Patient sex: F
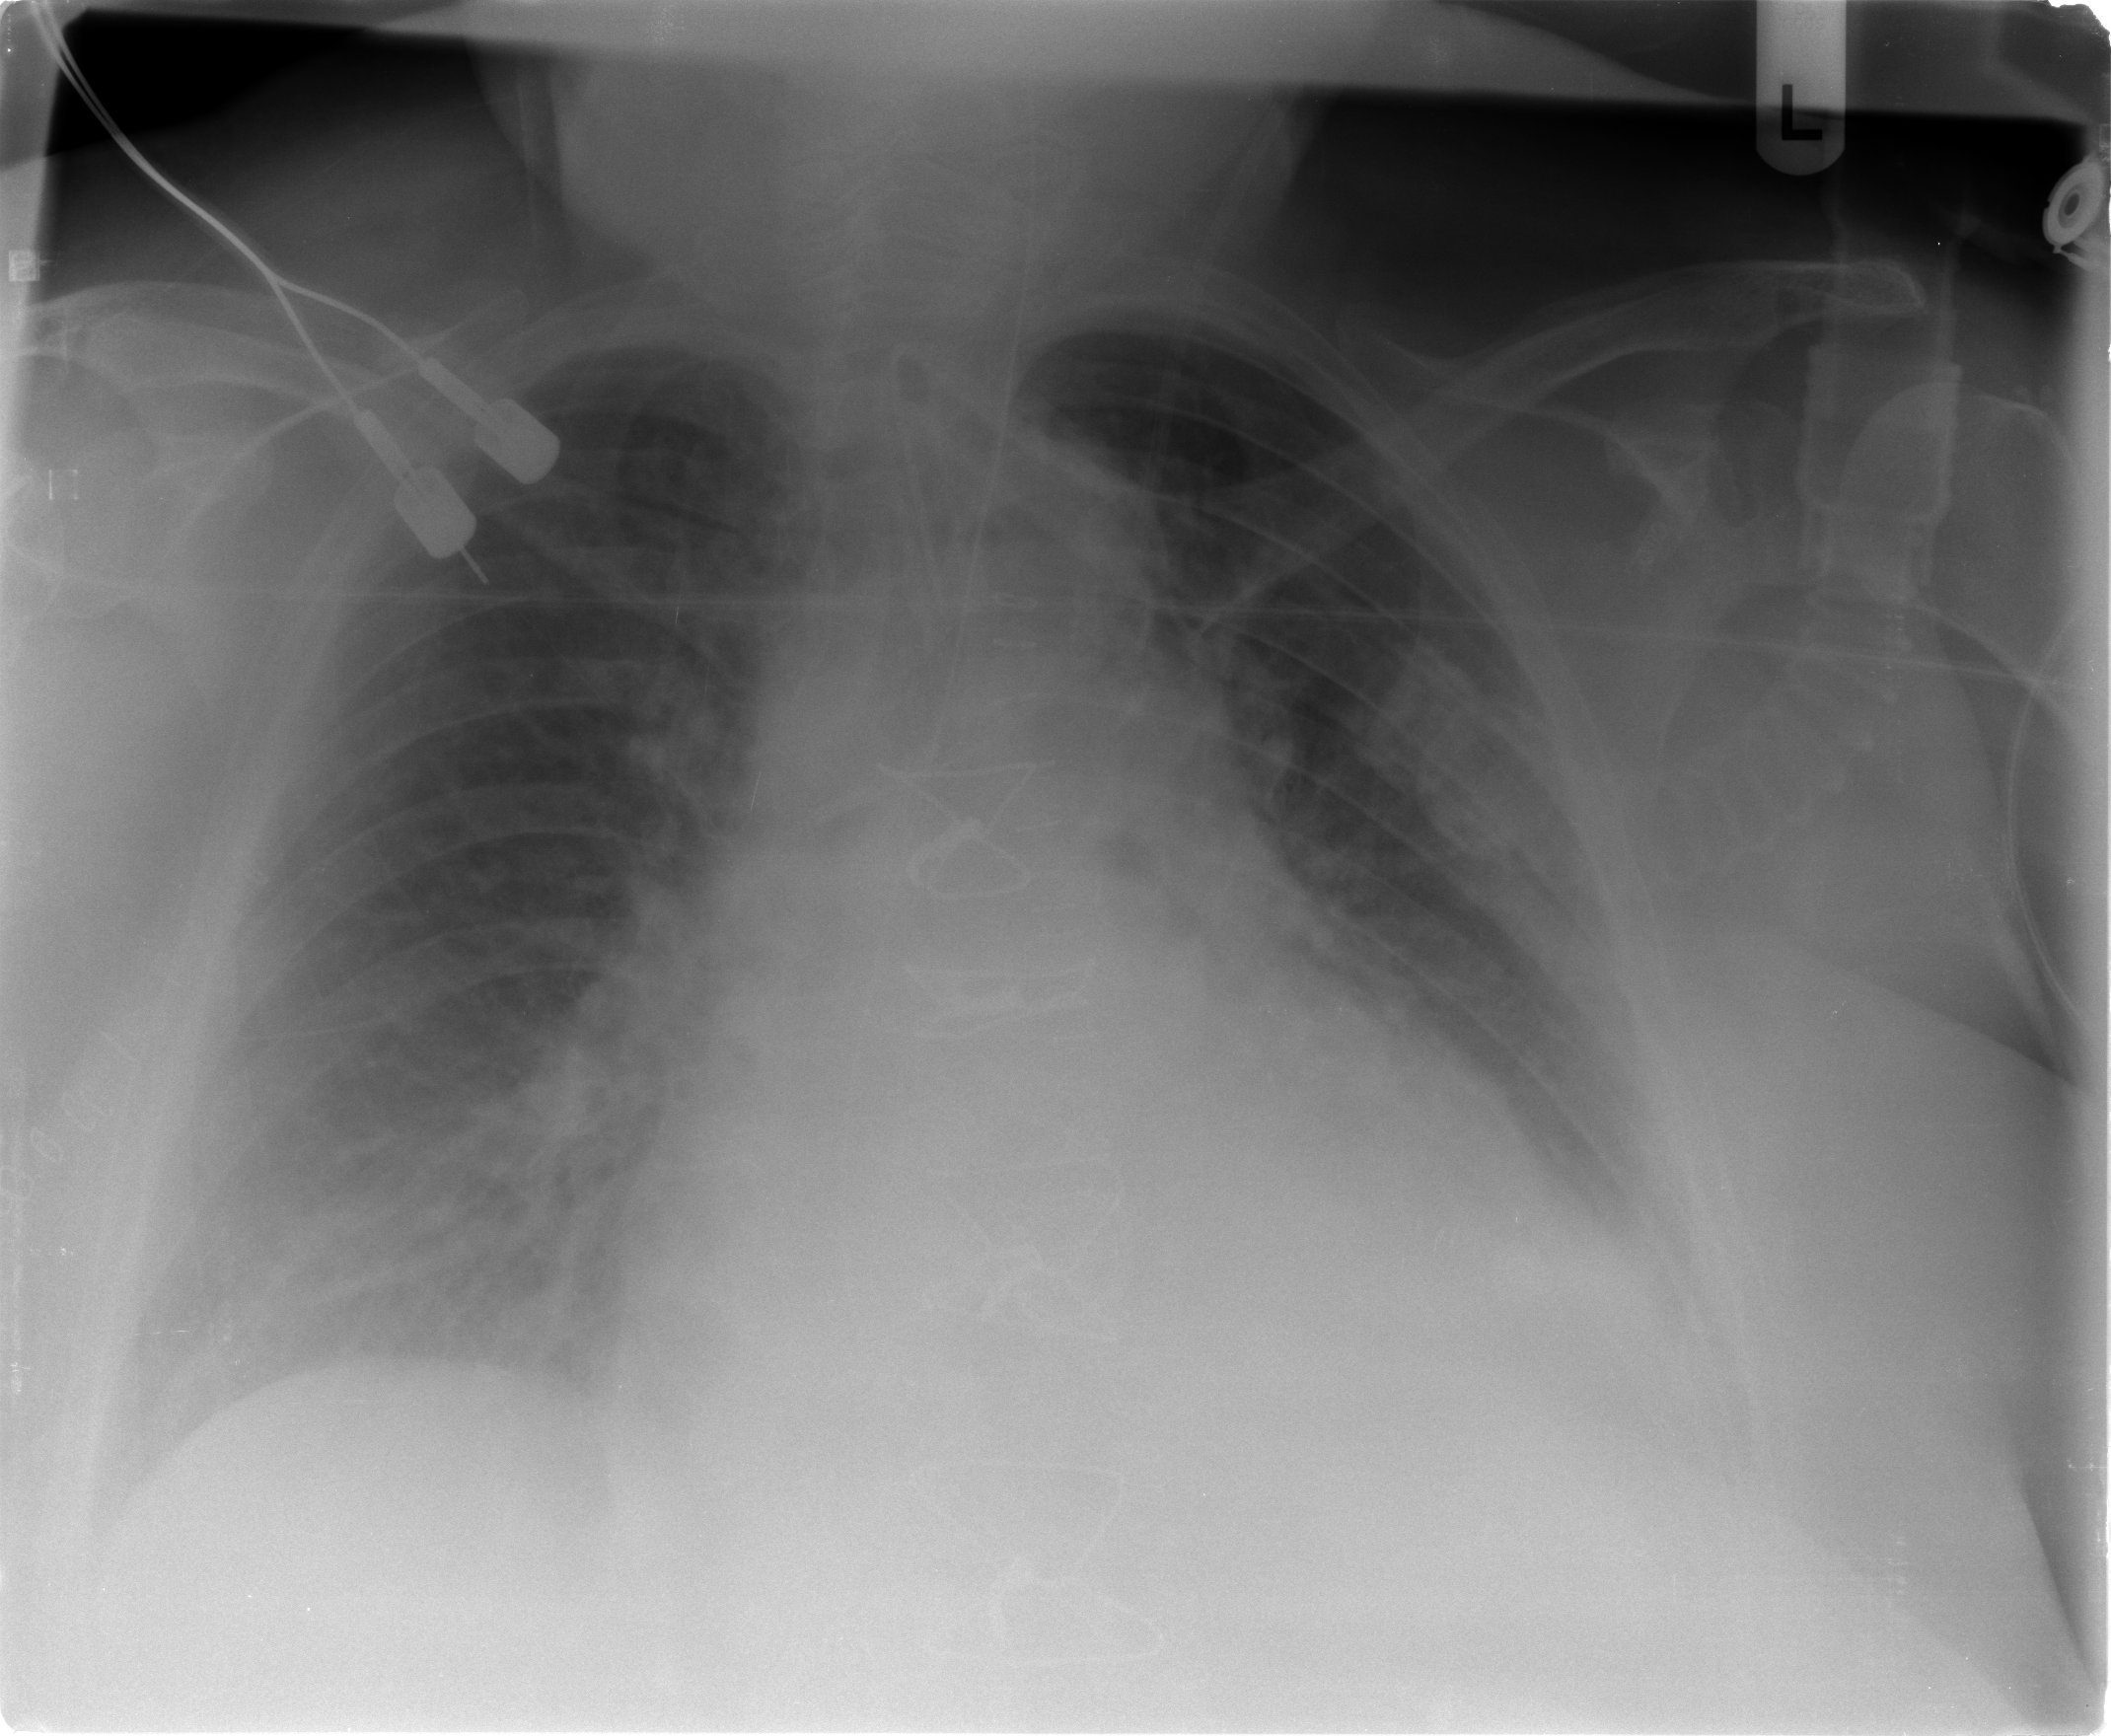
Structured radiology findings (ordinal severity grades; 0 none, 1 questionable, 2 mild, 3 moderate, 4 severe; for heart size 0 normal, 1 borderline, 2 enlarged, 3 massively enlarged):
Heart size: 3
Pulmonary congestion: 3
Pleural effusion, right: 2
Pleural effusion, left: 2
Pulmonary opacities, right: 3
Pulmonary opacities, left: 2
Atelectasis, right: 3
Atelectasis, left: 2